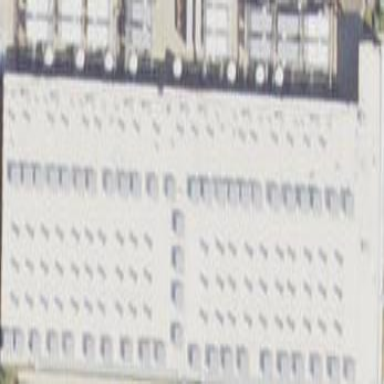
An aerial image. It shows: Data center building.